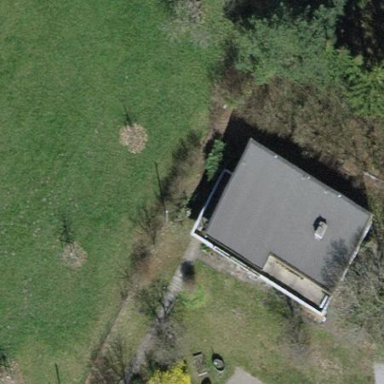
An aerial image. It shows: Detached building.